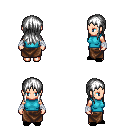
a pixel art fantasy rpg character, female body template, human, light skin, teal sleeveless shirt, robe skirt, white unkempt hairstyle, white cloth bandages, black slippers, four views (front, back, left, right), 2x2 character sprite sheet, small pixel art, hard edges, no anti-aliasing